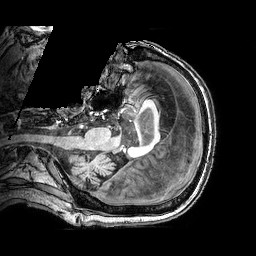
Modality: T1w
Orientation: axial
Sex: male
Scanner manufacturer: philips
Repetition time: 0.008151 s
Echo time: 0.00374 s